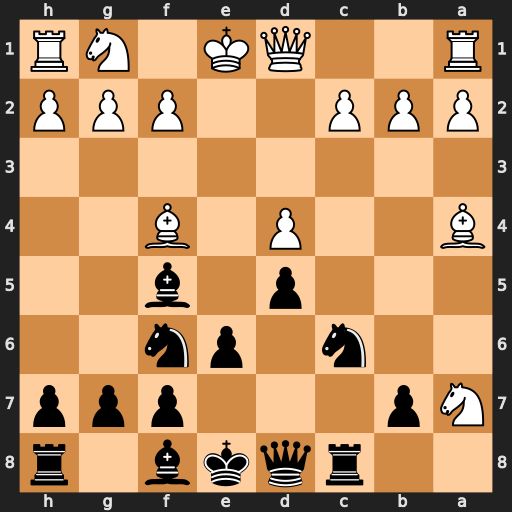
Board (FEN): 2rqkb1r/Np3ppp/2n1pn2/3p1b2/B2P1B2/8/PPP2PPP/R2QK1NR
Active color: b
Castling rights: KQk
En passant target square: -
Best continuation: Qa5+ c3 Qxa7